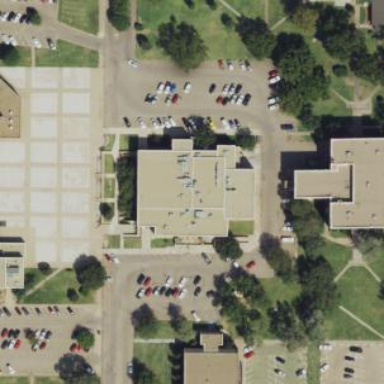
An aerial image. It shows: University building.